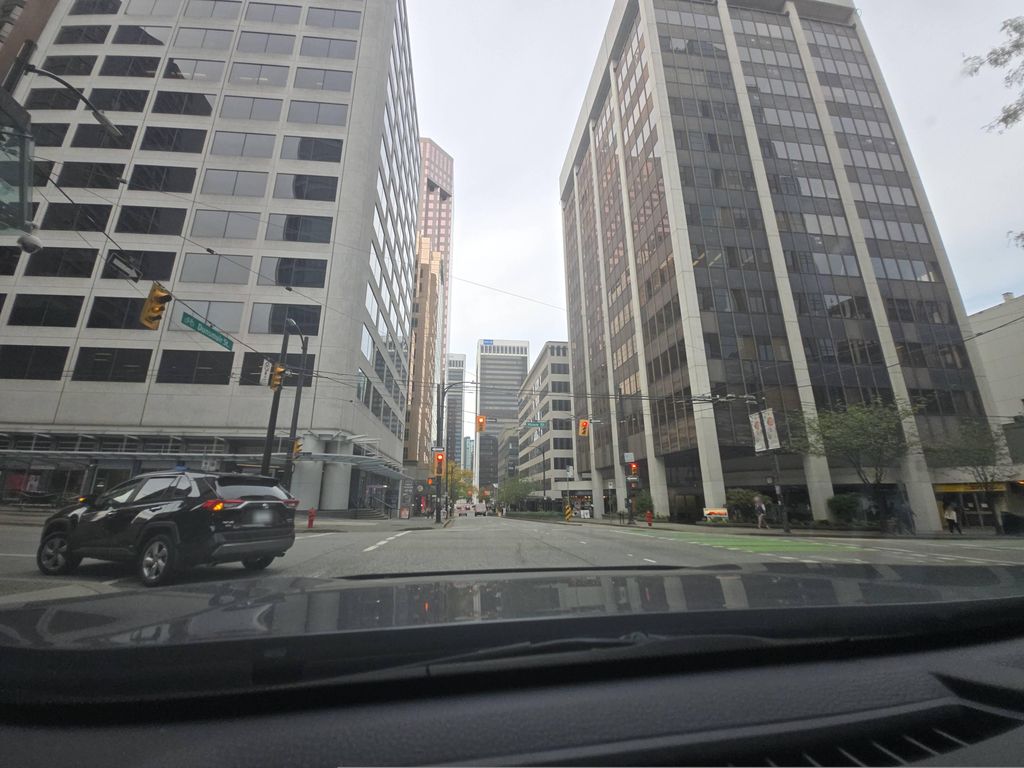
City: vancouver